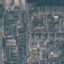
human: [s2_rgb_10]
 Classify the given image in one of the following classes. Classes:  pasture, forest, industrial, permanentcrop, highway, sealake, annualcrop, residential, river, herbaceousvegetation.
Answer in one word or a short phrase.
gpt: Residential